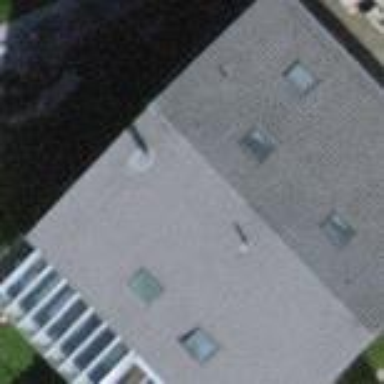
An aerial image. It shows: Terrace building.